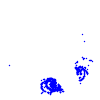
Particle: pion